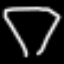
Label: diamond